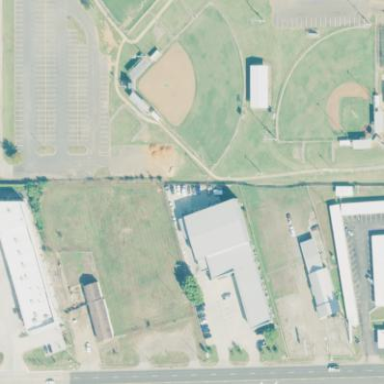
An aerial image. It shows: Baseball pitch for leisure and sports activities.